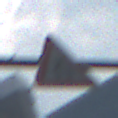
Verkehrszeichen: VerengteFahrbahn
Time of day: MorningAfternoon
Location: Outdoor (Urban)
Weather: PartlyCloudy
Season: NotSpecified
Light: Natural